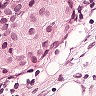
Metastatic tissue present: yes